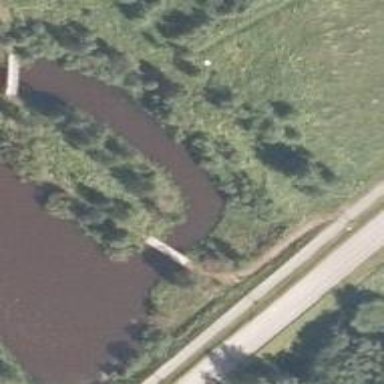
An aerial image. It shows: Path on bridge.